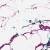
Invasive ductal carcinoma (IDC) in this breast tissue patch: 0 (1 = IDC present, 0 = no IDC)